Current action and preconditions to check: path_clear

Your task: For each precondition in the list above, predict whether it will hold at this action.

Consider the current scene as observed from the mobile robot's camera, and analyze the predicted future states of all dynamic agents (e.g., people, animals, vehicles, or any moving entities) within the NEXT SECOND.

IMPORTANT: Only answer "very likely" if you are absolutely certain—based on strong, clear evidence—that a dynamic agent will violate the precondition in the predicted future state. Do NOT answer "very likely" for unlikely, ambiguous, or low-probability risks.

Ask yourself for each precondition: Is there a high probability, with clear and convincing evidence, that the predicted future states of any dynamic agent will interfere with the predicted future state of the currently executing action within the NEXT SECOND, causing that precondition to fail?

Assess the risk level based on these predictions. Use "likely" or "very likely" if motions create a clear risk of interference.

Use "neutral" or "improbable" if agents are nearby but their predicted paths are clearly diverging or non-conflicting.

Failure Risk Categories: "very improbable", "improbable", "neutral", "likely", "very likely"

Answer Format: Output ONLY the probability_of_failure value from these categories: "very improbable", "improbable", "neutral", "likely", "very likely"

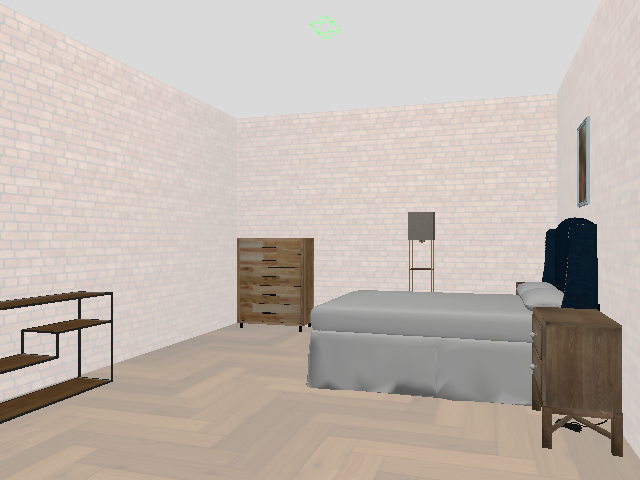

Answer: very improbable